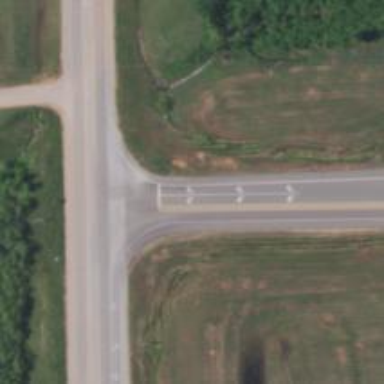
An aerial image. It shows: Road with stop sign.